Interaction volume radius: 5 \u00c5
Interaction volume height: 25 \u00c5
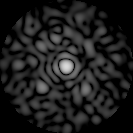
Disorder parameter: 0.818